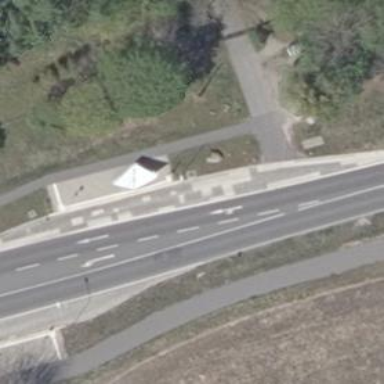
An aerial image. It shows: Secondary road with separate asphalt sidewalks and cycleway.